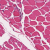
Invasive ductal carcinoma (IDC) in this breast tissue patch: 0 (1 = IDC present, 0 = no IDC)